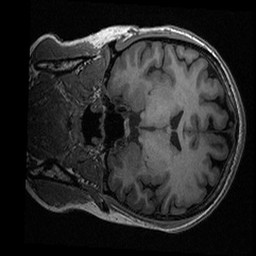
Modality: T1w
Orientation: coronal
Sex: female
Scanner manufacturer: ge
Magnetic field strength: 3 T
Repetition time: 0.0064 s
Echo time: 0.00281 s